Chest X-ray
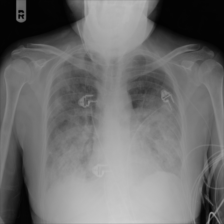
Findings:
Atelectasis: negative
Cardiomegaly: negative
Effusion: negative
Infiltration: positive
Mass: negative
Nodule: negative
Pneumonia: negative
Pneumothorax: negative
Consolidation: negative
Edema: negative
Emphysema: negative
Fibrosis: negative
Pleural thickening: negative
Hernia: negative